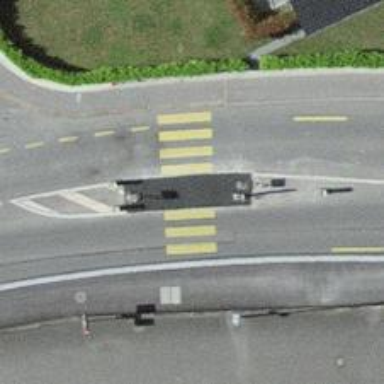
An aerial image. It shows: Uncontrolled crossing with zebra marking and crossing island.